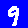
Digit: 9